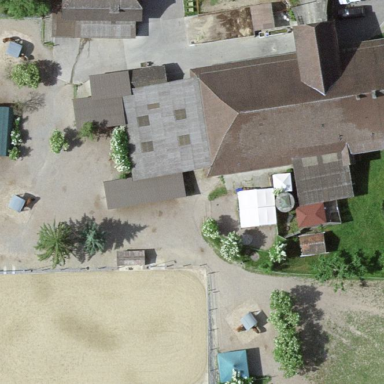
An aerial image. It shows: Farmyard area.